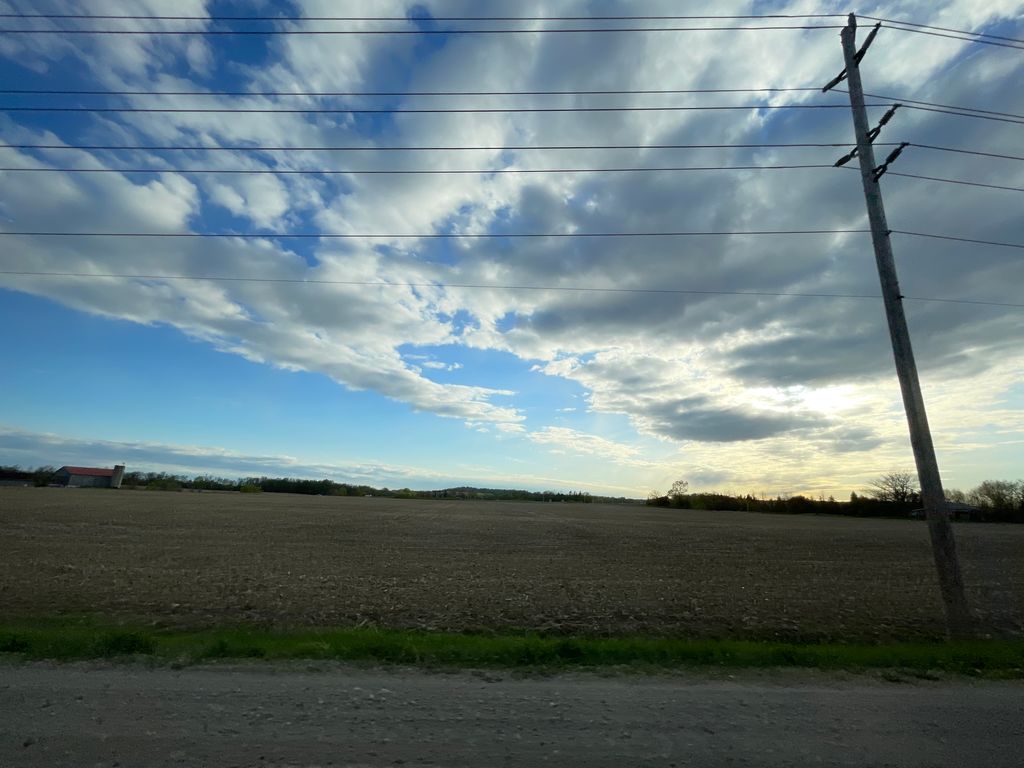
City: kitchener-waterloo